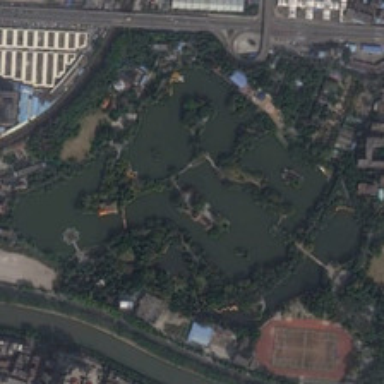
A park with green trees and a large pond is between a road and a river near a playground .